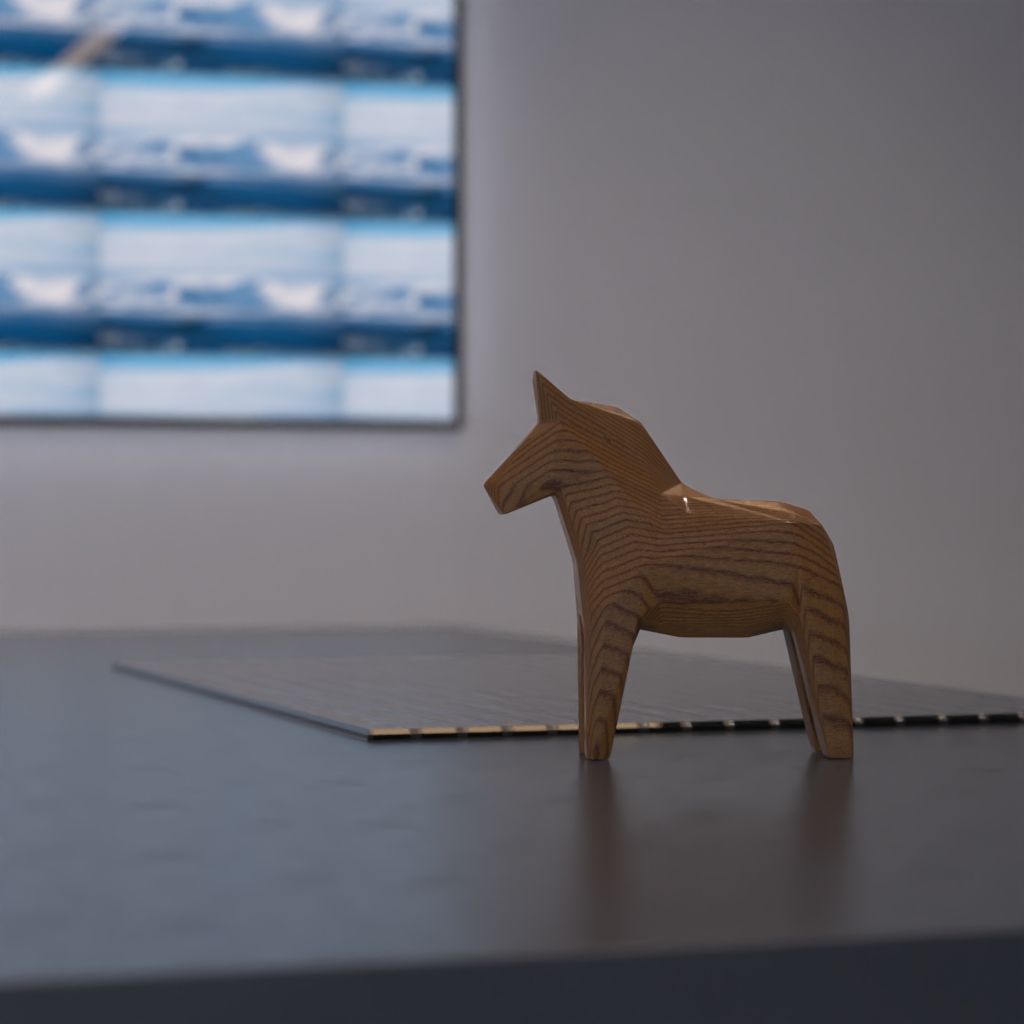
A high quality rendering of a dalahest_oak dalecarlian horse figurine made of varnished dark oak standing on a dark kitchen counter in an dark kitchen counter,wide shot from  the left, 100 mm, f 5.6